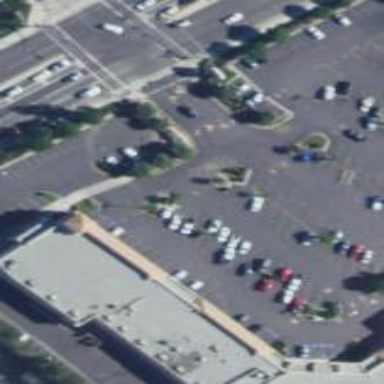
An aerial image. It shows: Retail building.